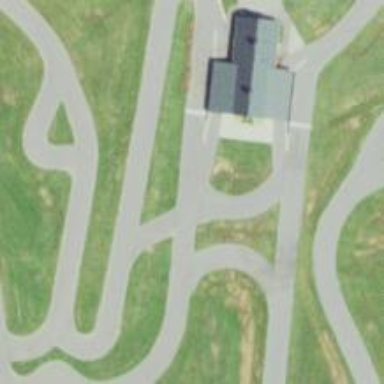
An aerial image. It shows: Raceway for motor sports.